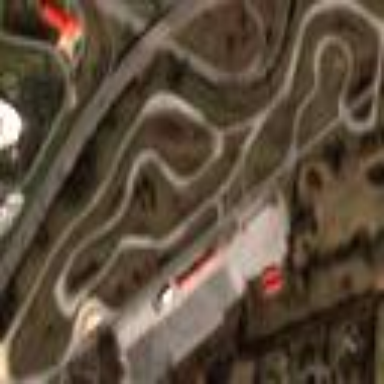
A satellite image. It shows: Motor sport raceway.